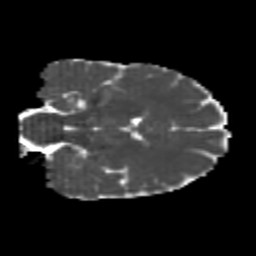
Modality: MD
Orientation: coronal
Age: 20
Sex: female
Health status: healthy
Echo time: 0.074 s